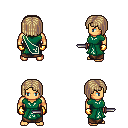
a pixel art fantasy rpg character, male body template, human, tanned skin, sash dress, robe skirt, white blonde pageboy hairstyle, gold gloves, dagger, four views (front, back, left, right), 2x2 character sprite sheet, small pixel art, hard edges, no anti-aliasing